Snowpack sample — Buffalo Mountain, Silverthorne, Colorado, USA (2/22/26, 2:02 PM MST)
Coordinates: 39.622, -106.113
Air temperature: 33 °F
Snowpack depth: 63 cm
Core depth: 10 cm
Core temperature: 30.2 °F
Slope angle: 11°, slope face: 116°
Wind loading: low
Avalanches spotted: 0
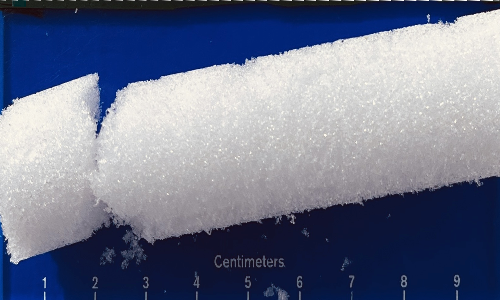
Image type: core
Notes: In a firebreak similar to site 1, minimal wind loading with no spotted avalanches (not many faces in view though)